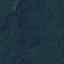
Label: Forest